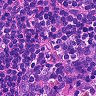
Metastatic tissue present: no